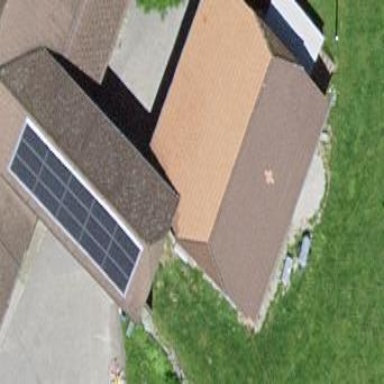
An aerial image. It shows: Garage.